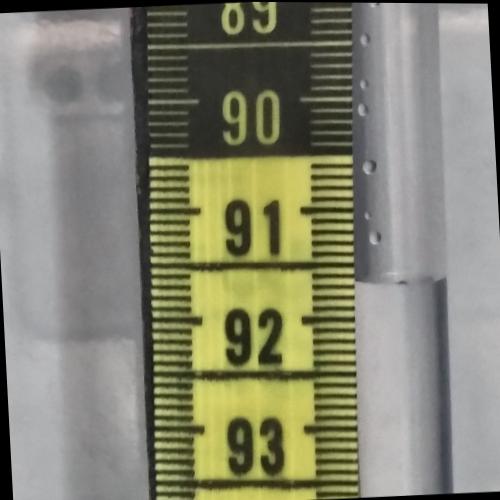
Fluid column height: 91.7 cm